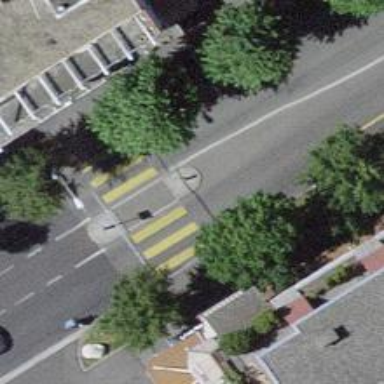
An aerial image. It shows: Uncontrolled road crossing with pedestrian island.